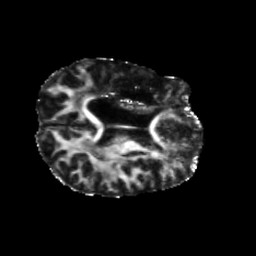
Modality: FA
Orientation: axial
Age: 44
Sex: female
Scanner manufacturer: siemens
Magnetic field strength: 3 T
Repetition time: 5.25 s
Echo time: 0.08 s